Question: I have attached a screen shot below of a recreation of an issue. For some reason when I have a background image style IE8 is taking another style from the same selector and appending it after the background-image style. This is causing issues on some of my pages.
My HTML is simply:
'''
<div>test</div>
'''
My CSS (in the head tag) is:
'''
<style type="text/css">
div {
height: 200px;
width: 200px;
background-image:url("breadcrumb_location.jpg");
border: 1px solid green;
font-family:"Courier New", Courier, monospace;
}
</style>
'''
And here you can see the developer tool in IE8, why is the border showing up at the end of the same line for the background image style? As a workaround, I know I can just make a separate selector ( such as div{background-image:url("some-image.jpg");} ) but I don't want to have to do this all over.

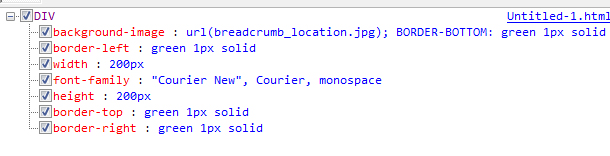
Answer: I have discovered that this bug goes away if I use the complete background shorthand. This is also not an ideal solution because there are many background images on my pages and ultimately it is adding what I consider unnecessary css resulting in a larger css file (yes, every bit counts, especially when you might have hundreds or more background images in a css file for a whole site.)
Anyway, unless anyone can suggest a better fix for this bug (and in case anyone else doesn't know CSS shorthand), the fix was changing background-image to:
'''
background: white url("breadcrumb_location.jpg") no-repeat top left;
'''